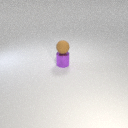
small brown rubber sphere above small purple metal cylinder